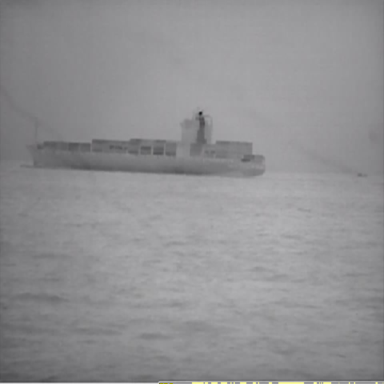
There is a fishing_boat in the infrared image.